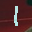
Label: 1